Current action and preconditions to check: path_clear

Your task: For each precondition in the list above, predict whether it will hold at this action.

Consider the current scene as observed from the mobile robot's camera, and analyze the predicted future states of all dynamic agents (e.g., people, animals, vehicles, or any moving entities) within the NEXT SECOND.

IMPORTANT: Only answer "very likely" if you are absolutely certain—based on strong, clear evidence—that a dynamic agent will violate the precondition in the predicted future state. Do NOT answer "very likely" for unlikely, ambiguous, or low-probability risks.

Ask yourself for each precondition: Is there a high probability, with clear and convincing evidence, that the predicted future states of any dynamic agent will interfere with the predicted future state of the currently executing action within the NEXT SECOND, causing that precondition to fail?

Assess the risk level based on these predictions. Use "likely" or "very likely" if motions create a clear risk of interference.

Use "neutral" or "improbable" if agents are nearby but their predicted paths are clearly diverging or non-conflicting.

Failure Risk Categories: "very improbable", "improbable", "neutral", "likely", "very likely"

Answer Format: Output ONLY the probability_of_failure value from these categories: "very improbable", "improbable", "neutral", "likely", "very likely"

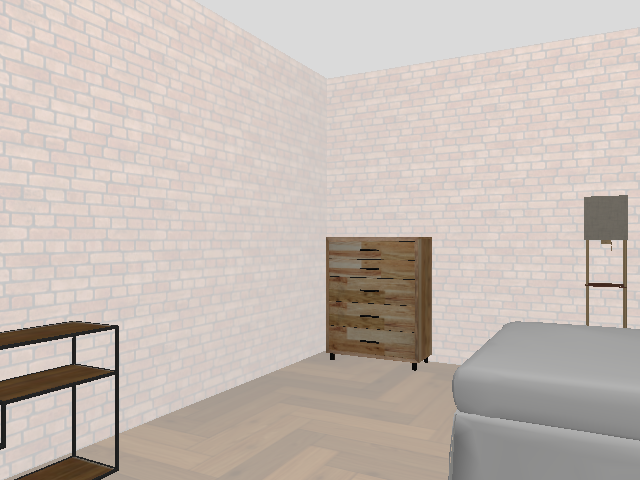

Answer: very improbable